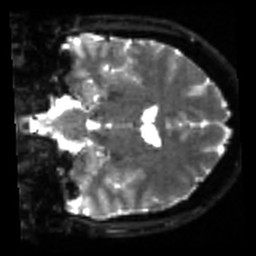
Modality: sbref
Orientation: coronal
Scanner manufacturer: siemens
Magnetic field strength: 3 T
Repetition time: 4 s
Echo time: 0.0594 s